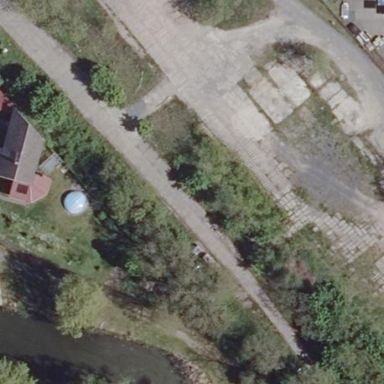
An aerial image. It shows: Brownfield area.